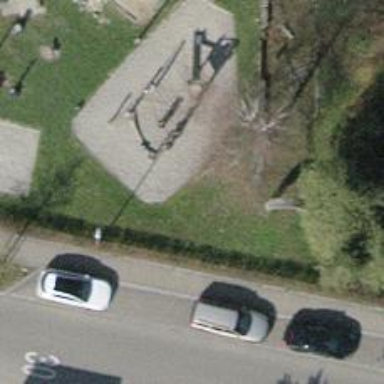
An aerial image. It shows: Playground area for leisure land.